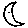
Label: moon